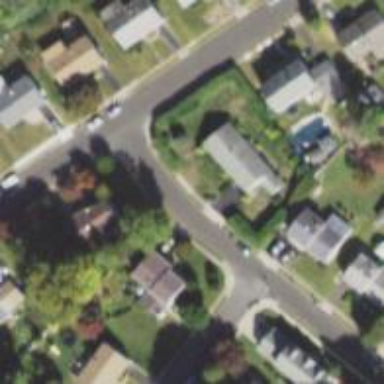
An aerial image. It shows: Unmarked crossing on footway.